Aerial crown-view tile of a tropical tree (Barro Colorado Island, Panama), acquired 20240918:
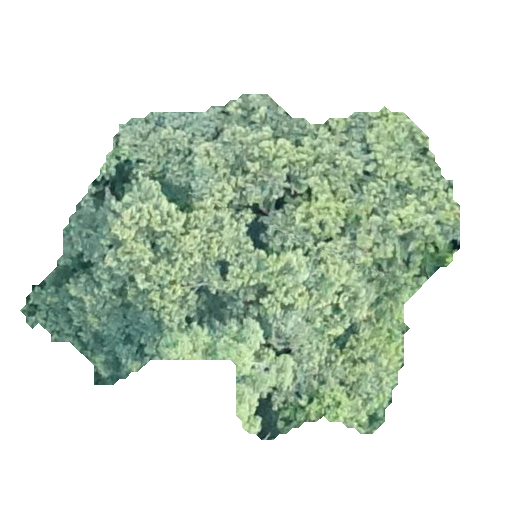
Species: Luehea seemannii
GBIF accepted scientific name: Luehea seemannii
Crown area: 155.706 m²